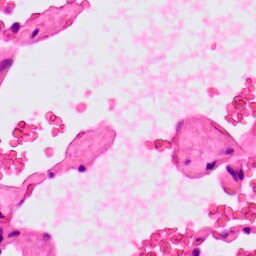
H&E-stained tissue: Lung